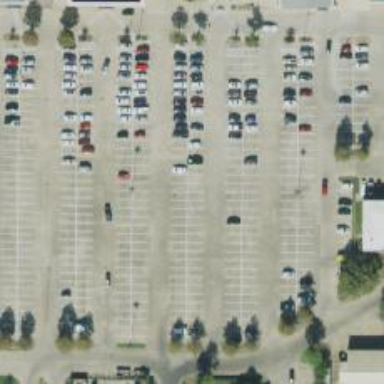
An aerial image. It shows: Parking space.